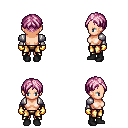
a pixel art fantasy rpg character, female body template, human, light skin, steel arm armor, gold greaves, pink parted hairstyle, gold gloves, black shoes, four views (front, back, left, right), 2x2 character sprite sheet, small pixel art, hard edges, no anti-aliasing